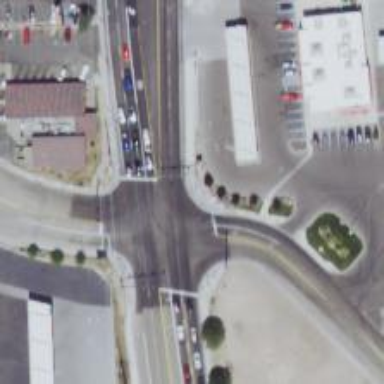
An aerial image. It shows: Marked crossing with zebra markings on the road.